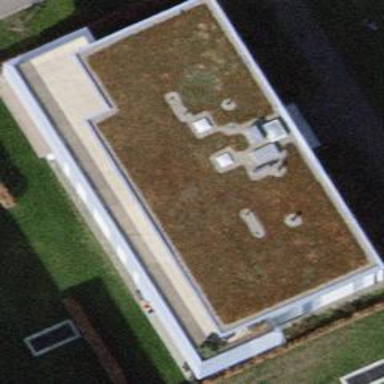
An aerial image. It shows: Residential building with flat white roof.